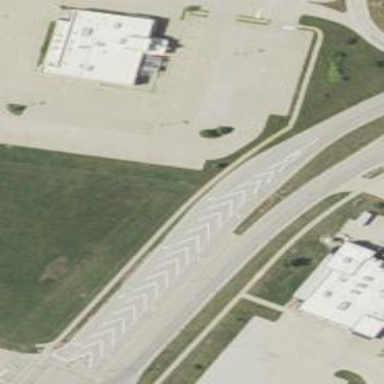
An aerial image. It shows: Road marking of gore chevron.